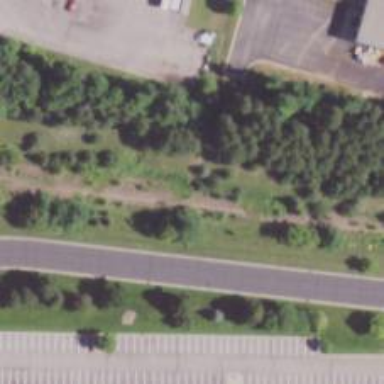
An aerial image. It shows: Rail spur service.